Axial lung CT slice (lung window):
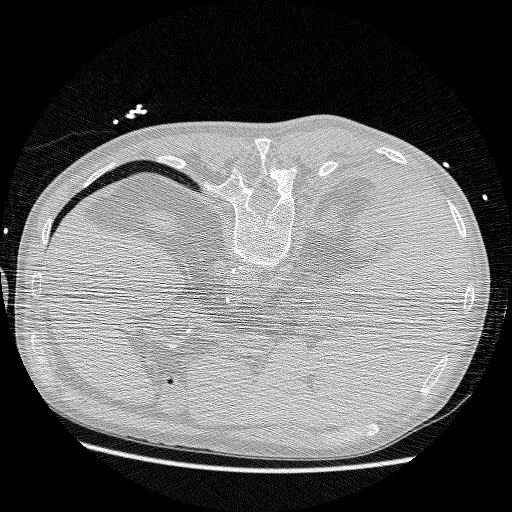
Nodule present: no